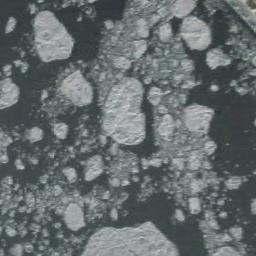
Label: sea_ice